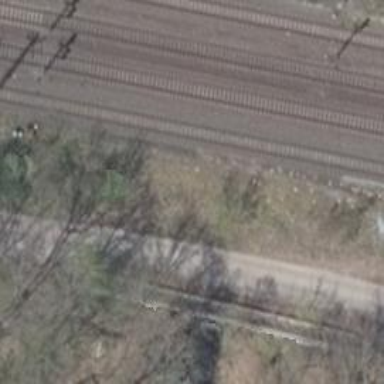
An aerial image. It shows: Rail siding with electrified contact line on embankment.